Field crop: maize
Growth stage: 2
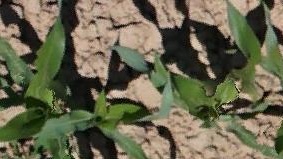
Species: maize